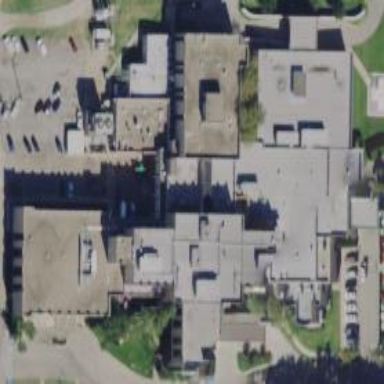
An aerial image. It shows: Hospital building.